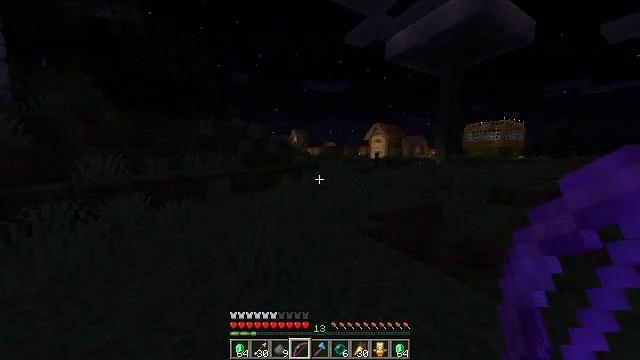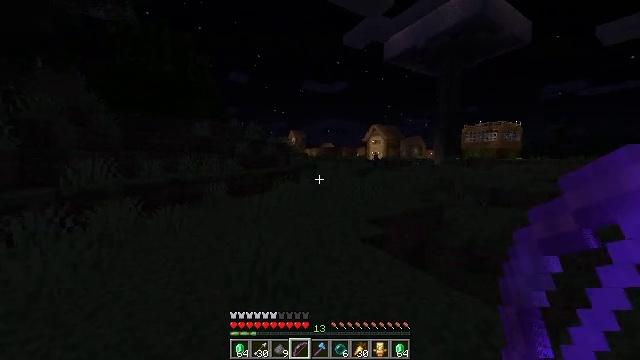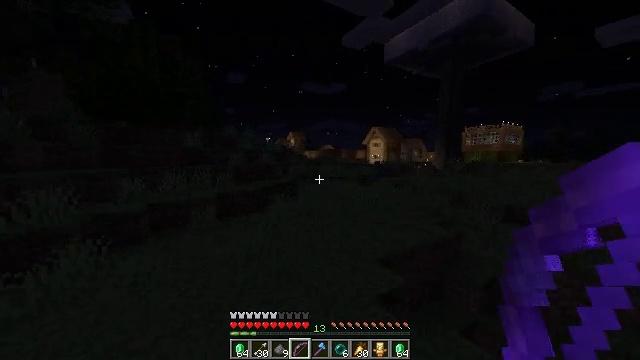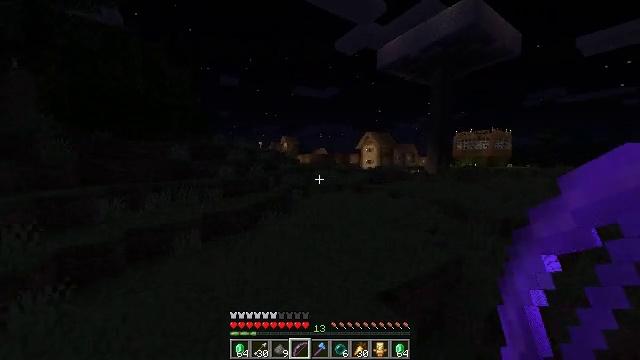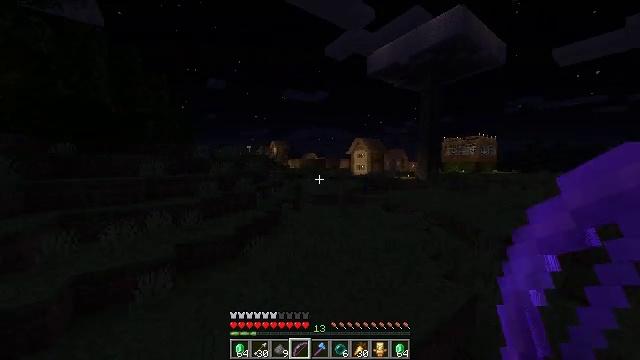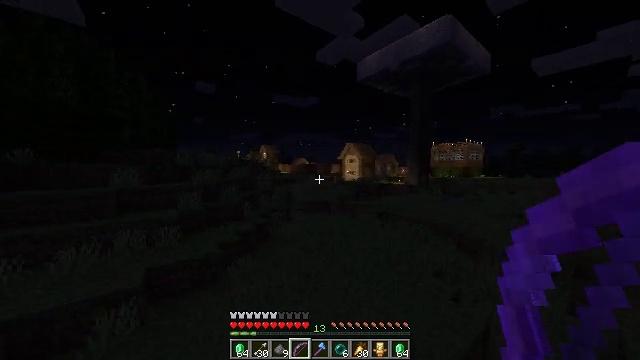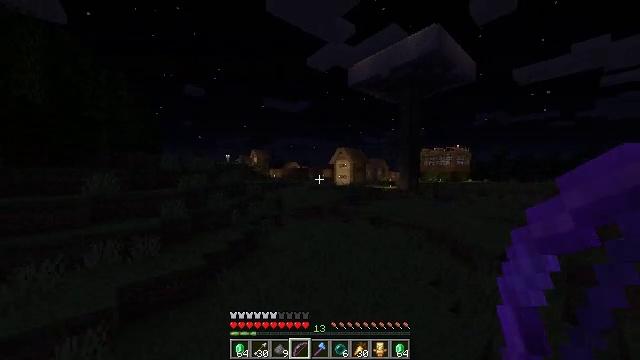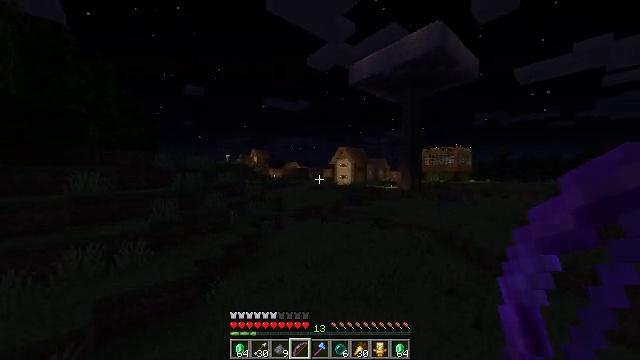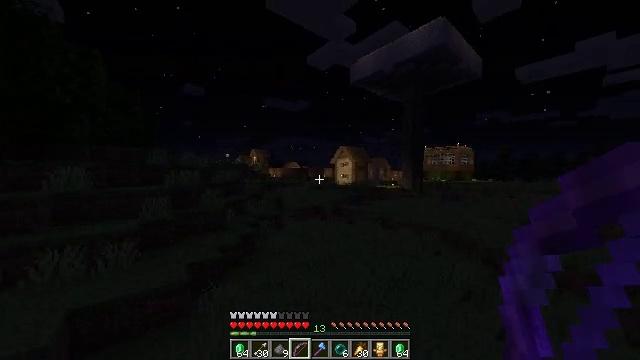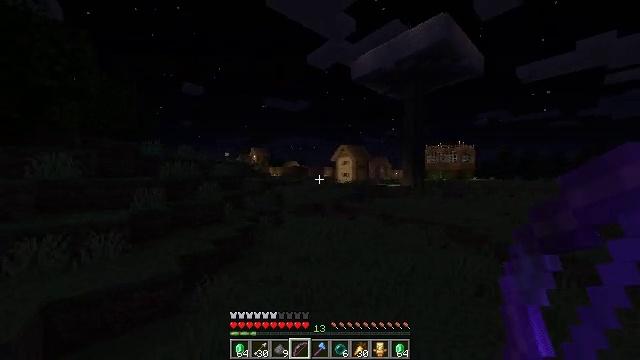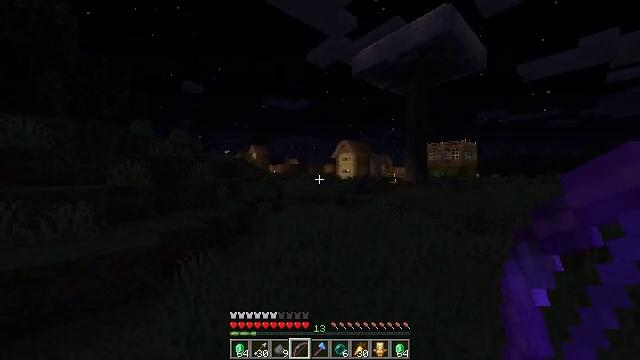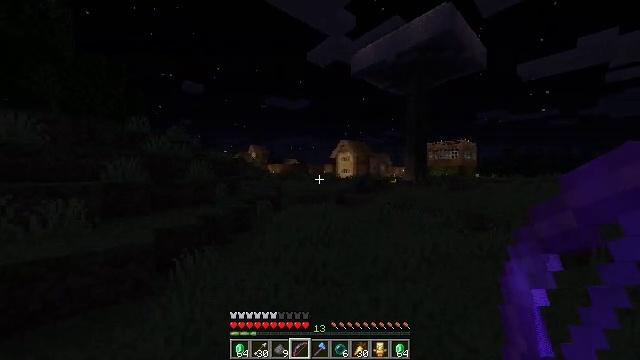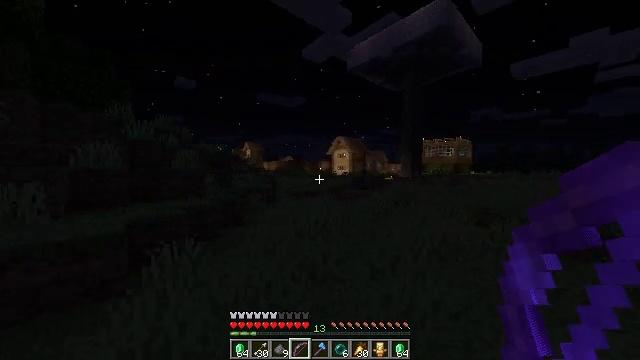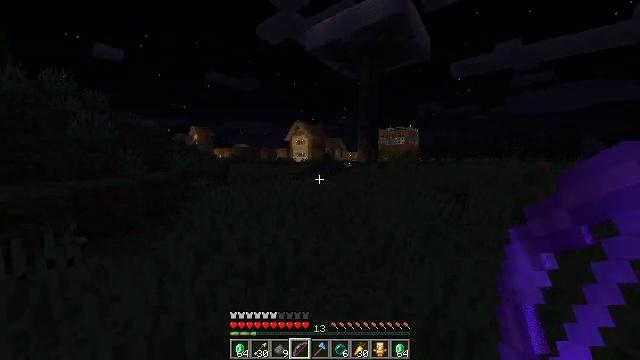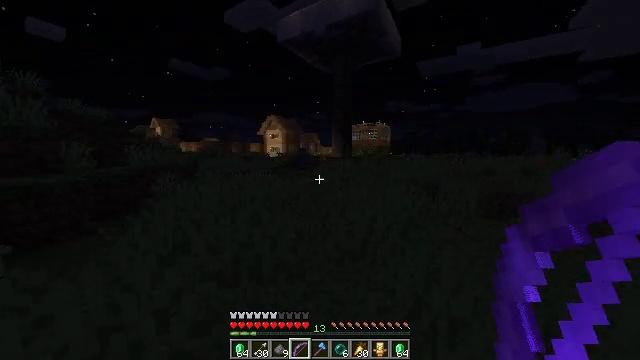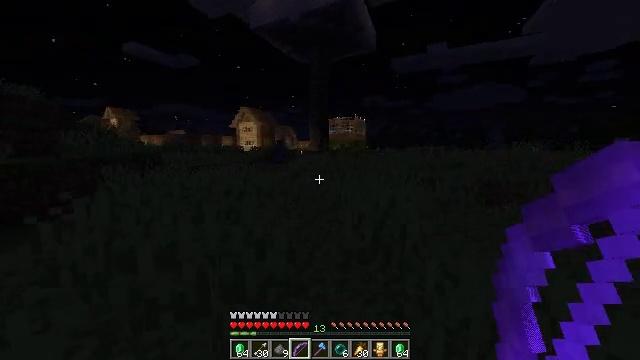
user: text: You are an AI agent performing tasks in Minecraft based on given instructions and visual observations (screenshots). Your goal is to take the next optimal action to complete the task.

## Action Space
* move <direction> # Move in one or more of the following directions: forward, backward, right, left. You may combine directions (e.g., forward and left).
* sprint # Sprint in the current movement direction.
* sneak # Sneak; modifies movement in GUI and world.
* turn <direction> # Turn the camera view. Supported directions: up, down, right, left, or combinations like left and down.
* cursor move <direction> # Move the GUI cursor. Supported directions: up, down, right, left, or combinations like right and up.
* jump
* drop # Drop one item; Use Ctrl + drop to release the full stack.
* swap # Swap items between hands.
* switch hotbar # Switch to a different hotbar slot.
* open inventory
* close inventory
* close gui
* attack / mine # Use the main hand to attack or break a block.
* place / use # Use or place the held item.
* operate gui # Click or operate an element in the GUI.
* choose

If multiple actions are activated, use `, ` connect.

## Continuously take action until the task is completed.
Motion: motion action
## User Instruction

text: Use paper and gunpowder to craft a firework rocket.
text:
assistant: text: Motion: move forward, sprint, jump
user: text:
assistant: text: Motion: move forward, sprint, jump
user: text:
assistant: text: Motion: move forward, sprint, turn right, jump
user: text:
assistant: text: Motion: move forward, sprint, turn right, jump
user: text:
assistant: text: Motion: move forward, sprint, turn right and up
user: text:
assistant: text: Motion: move forward, sprint, turn right and up
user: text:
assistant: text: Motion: move forward, sprint
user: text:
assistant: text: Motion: move forward, sprint, jump
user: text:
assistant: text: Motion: move forward, sprint, jump
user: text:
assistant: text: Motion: move forward, sprint, jump
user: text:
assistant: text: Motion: move forward, sprint, jump
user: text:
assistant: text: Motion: move forward, sprint, turn right, jump
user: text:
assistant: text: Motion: move forward, sprint, turn right and down, jump
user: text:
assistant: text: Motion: move forward, sprint, turn right and down, jump
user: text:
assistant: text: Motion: move forward, sprint, turn right and down, jump
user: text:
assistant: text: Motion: move forward, sprint, turn right and down, jump
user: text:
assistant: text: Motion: move forward, sprint, turn right and down, jump
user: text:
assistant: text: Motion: move forward, sprint, turn right, jump
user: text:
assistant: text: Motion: move forward, sprint, jump
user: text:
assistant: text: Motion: move forward, sprint, jump
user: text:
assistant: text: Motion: move forward, sprint, jump
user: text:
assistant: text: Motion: move forward, sprint, jump
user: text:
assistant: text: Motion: move forward, sprint, jump
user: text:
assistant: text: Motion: move forward, sprint, jump
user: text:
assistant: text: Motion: move forward, sprint
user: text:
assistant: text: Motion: move forward, sprint
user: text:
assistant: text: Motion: move forward, sprint
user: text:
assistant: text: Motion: move forward, sprint, jump
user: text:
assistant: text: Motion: move forward, sprint, turn right, jump
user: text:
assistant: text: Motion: move forward, sprint, turn right, jump